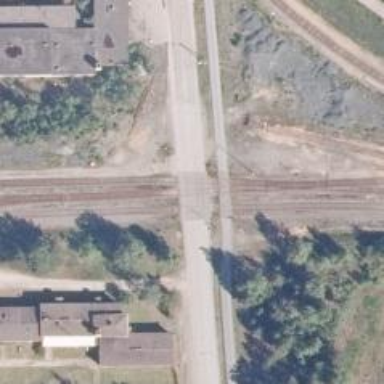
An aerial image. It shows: Uncontrolled level railway crossing with saltire crossing.